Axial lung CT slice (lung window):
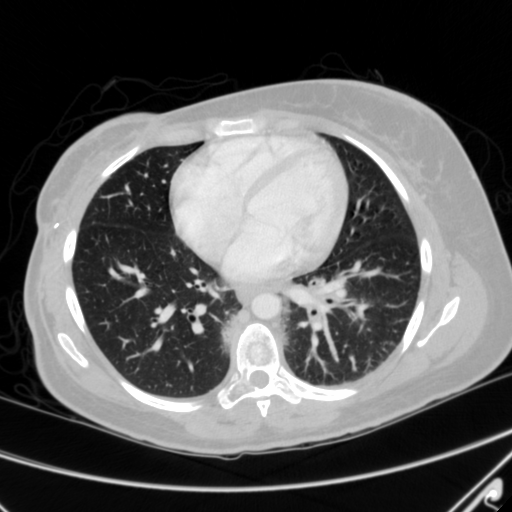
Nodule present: no